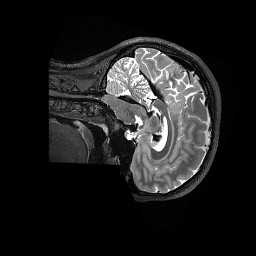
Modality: T2w
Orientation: sagittal
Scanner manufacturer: siemens
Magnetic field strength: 3 T
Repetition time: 3.2 s
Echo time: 0.563 s